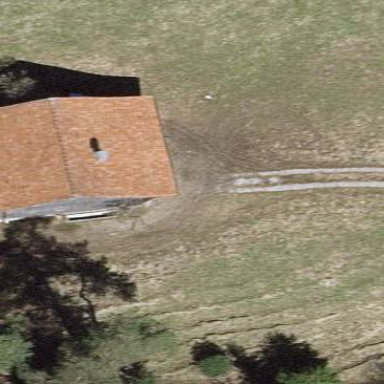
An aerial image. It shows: Shed building.